Question: I deployed my website on Heroku and I found that the frontend files are all showing under (Inspect Element > Sources). I found that I have to obfuscate my JS files; however, I don't know when, where and how to do the step of the obfuscation.

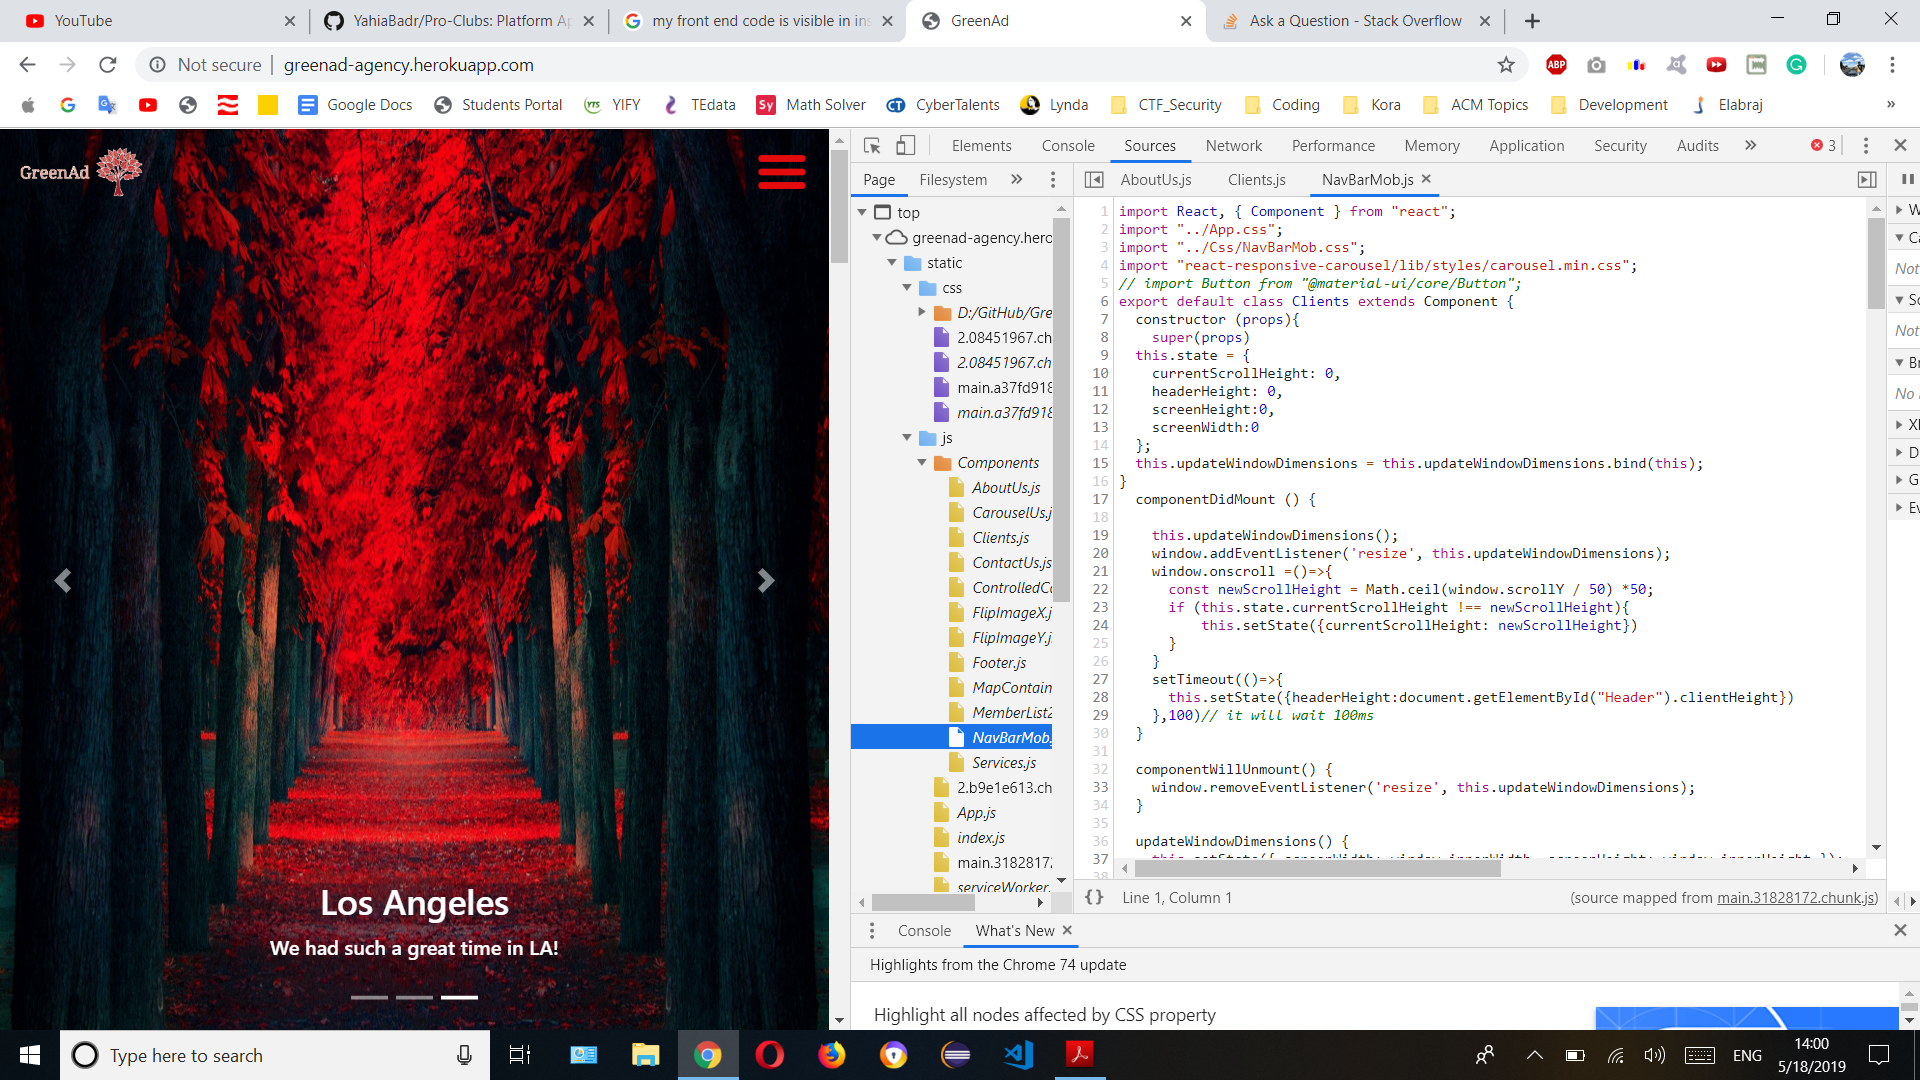
Answer: I replaced the current '"build"' with
'''
"build": "react-scripts build && rm build/static/js/*.map && rm build/static/css/*.map"
'''
It will remove the js and css from the sources.